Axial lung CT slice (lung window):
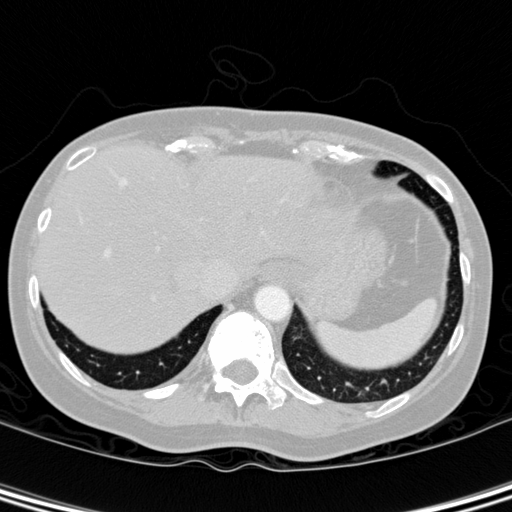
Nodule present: no